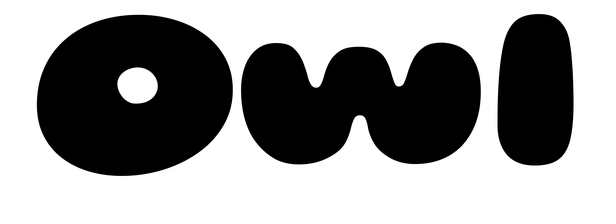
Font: Gluten_Black